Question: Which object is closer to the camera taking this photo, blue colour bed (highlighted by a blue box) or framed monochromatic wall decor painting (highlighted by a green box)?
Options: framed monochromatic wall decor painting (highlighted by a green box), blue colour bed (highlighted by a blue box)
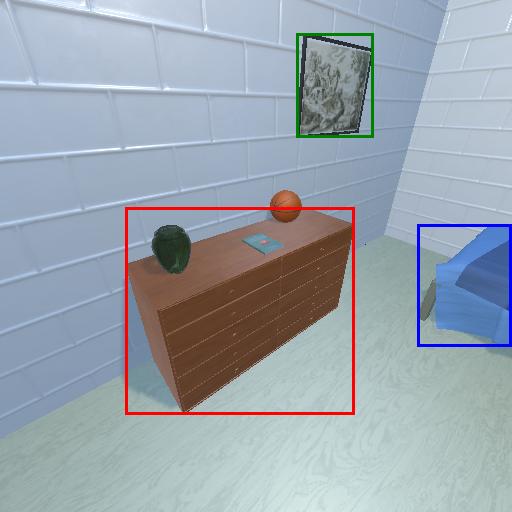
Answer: framed monochromatic wall decor painting (highlighted by a green box)